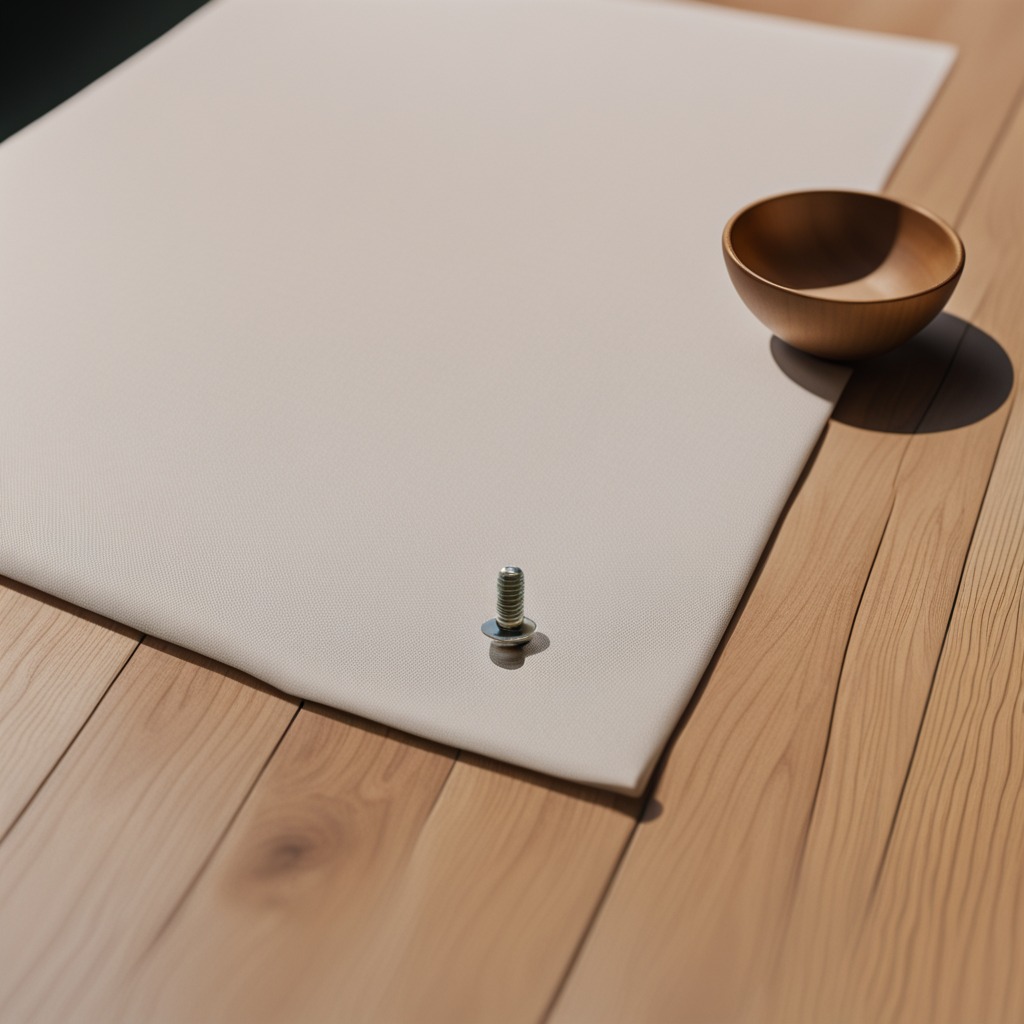
A metal screw is lying on a wooden table.